Question: This is a repeat of a question originally asked here: <URL> but asked for R instead of python.
My question is very simple. I want to produce barplots in R, using ggplot2 if possible, with an indication of significant difference between the different bars, e.g. produce something like this. I have had a search around but can't find another question asking exactly the same thing.

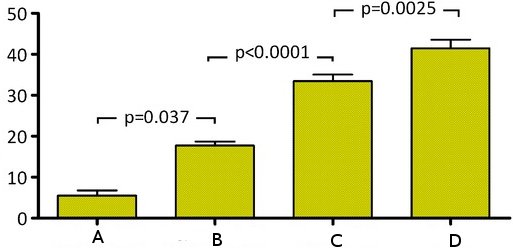
Answer: You can use 'geom_path()' and 'annotate()' to get similar result. For this example you have to determine suitable position yourself. In 'geom_path()' four numbers are provided to get those small ticks for connecting lines.
'''
df<-data.frame(group=c("A","B","C","D"),numb=c(12,24,36,48))
g<-ggplot(df,aes(group,numb))+geom_bar(stat="identity")
g+geom_path(x=c(1,1,2,2),y=c(25,26,26,25))+
geom_path(x=c(2,2,3,3),y=c(37,38,38,37))+
geom_path(x=c(3,3,4,4),y=c(49,50,50,49))+
annotate("text",x=1.5,y=27,label="p=0.012")+
annotate("text",x=2.5,y=39,label="p<0.0001")+
annotate("text",x=3.5,y=51,label="p<0.0001")
'''